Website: walmart
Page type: cart
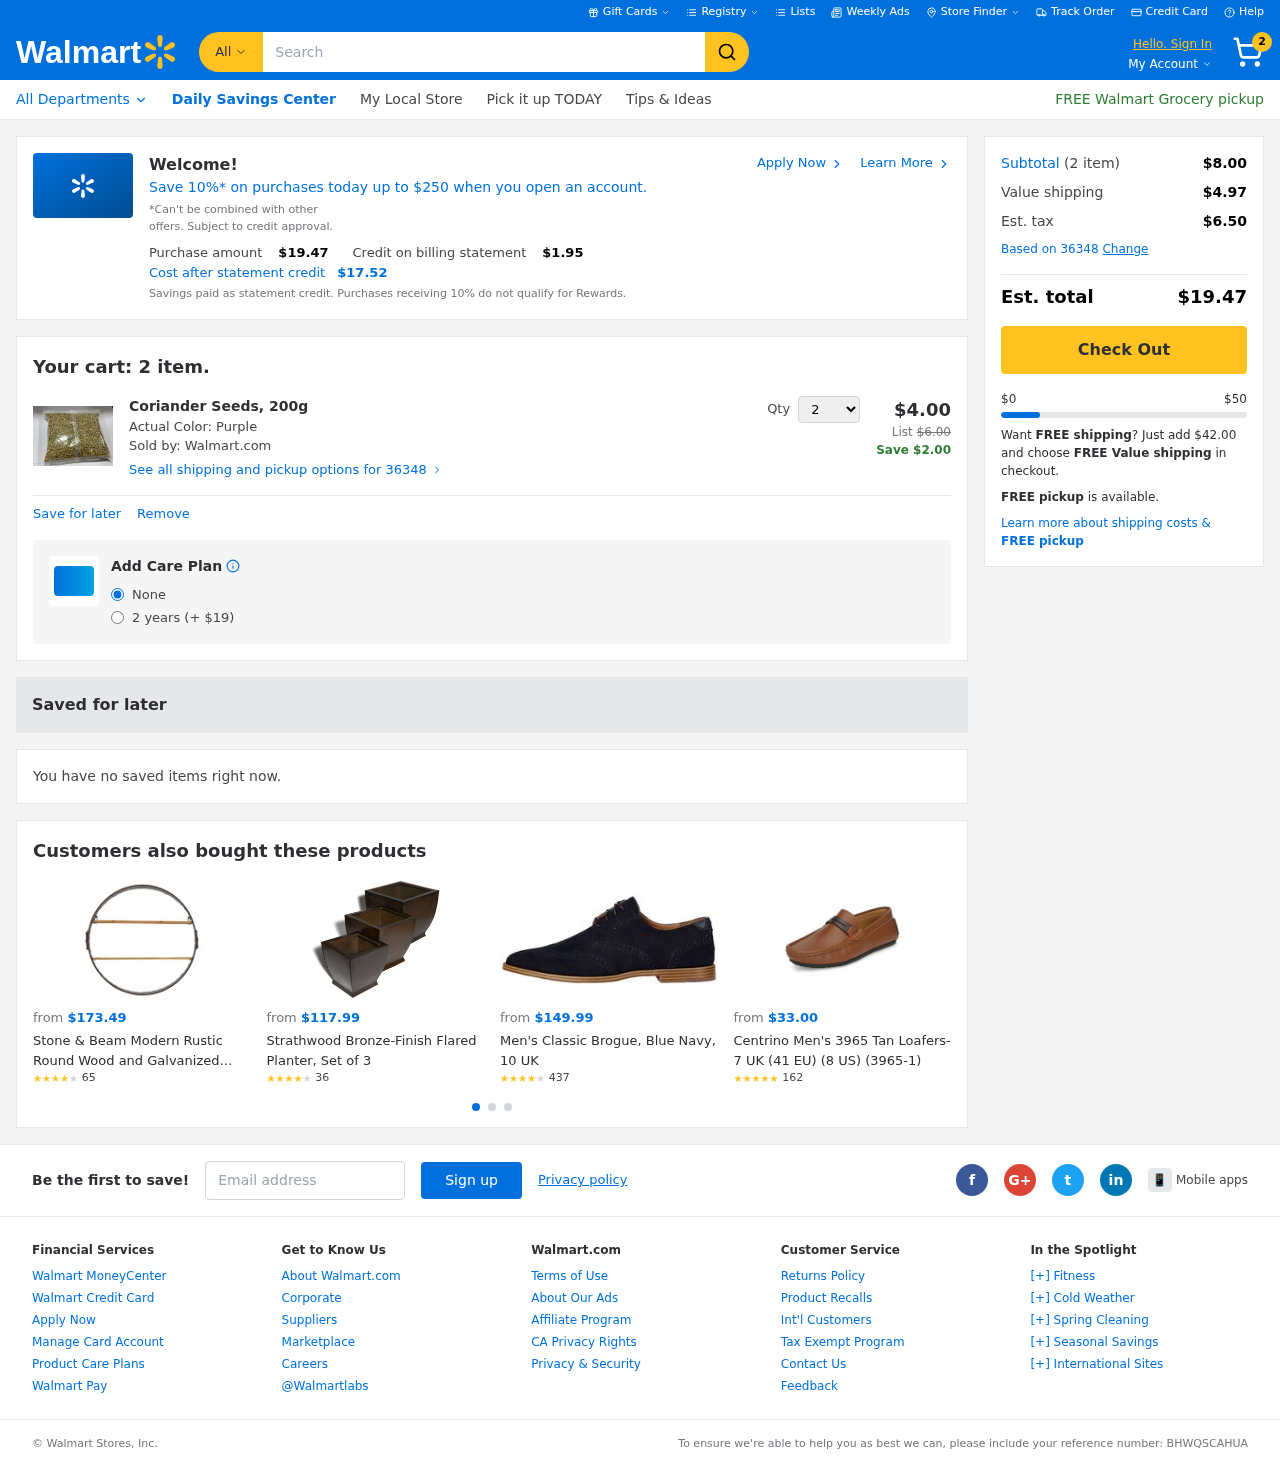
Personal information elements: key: PII_EMAIL
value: alexanderbender@yahoo.com
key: PII_POSTCODE
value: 36348
Product elements: key: PRODUCT1_NAME
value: Coriander Seeds, 200g
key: PRODUCT1_PRICE
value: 4
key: PRODUCT1_QUANTITY
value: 2
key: PRODUCT2_NAME
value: Stone & Beam Modern Rustic Round Wood and Galvanized Metal Wall Shelf Decor, 24 Inch (Renewed)
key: PRODUCT2_NUM_RATINGS
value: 65
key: PRODUCT2_PRICE
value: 173.49
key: PRODUCT2_RATING
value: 4.4
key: PRODUCT3_NAME
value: Strathwood Bronze-Finish Flared Planter, Set of 3
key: PRODUCT3_NUM_RATINGS
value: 36
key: PRODUCT3_PRICE
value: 117.99
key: PRODUCT3_RATING
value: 4.4
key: PRODUCT4_NAME
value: Men's Classic Brogue, Blue Navy, 10 UK
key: PRODUCT4_NUM_RATINGS
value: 437
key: PRODUCT4_PRICE
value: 149.99
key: PRODUCT4_RATING
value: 4.4
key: PRODUCT5_NAME
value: Centrino Men's 3965 Tan Loafers- 7 UK (41 EU) (8 US) (3965-1)
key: PRODUCT5_NUM_RATINGS
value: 162
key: PRODUCT5_PRICE
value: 33
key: PRODUCT5_RATING
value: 4.5
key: PRODUCT1_ORIGINAL_PRICE
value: $6.00
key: PRODUCT1_SAVINGS
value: Save $2.00
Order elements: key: ORDER_NUM_ITEMS
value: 2
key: ORDER_TOTAL
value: $19.47
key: PROMO_TOTAL_AFTER_CREDIT
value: $17.52
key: ORDER_SUBTOTAL
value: $8.00
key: ORDER_SHIPPING_COST
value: $4.97
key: ORDER_TAX
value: $6.50
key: FREE_SHIPPING_REMAINING
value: $42.00
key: ORDER_REFERENCE_NUMBER
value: BHWQSCAHUA
Search elements: key: HEADER_SEARCH
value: Search
Other elements: key: PROMO_CREDIT
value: $1.95